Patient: sex M, age 68
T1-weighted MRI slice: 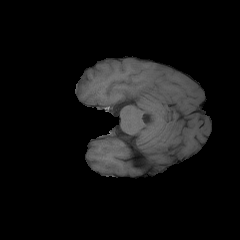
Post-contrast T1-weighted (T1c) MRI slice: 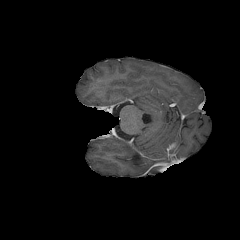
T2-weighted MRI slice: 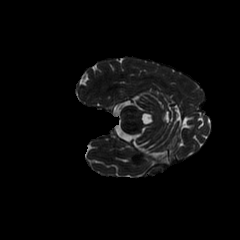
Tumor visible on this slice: no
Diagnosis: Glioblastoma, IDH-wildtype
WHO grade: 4